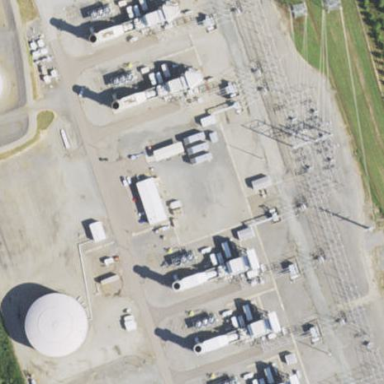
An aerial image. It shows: Industrial area with power plant surrounded by fence.